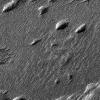
Atmospheric dust classification: not_dusty